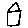
Label: house